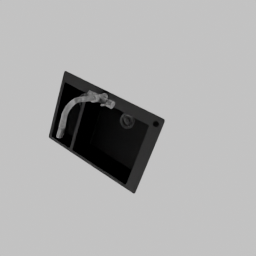
Label: appliances